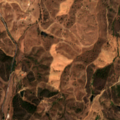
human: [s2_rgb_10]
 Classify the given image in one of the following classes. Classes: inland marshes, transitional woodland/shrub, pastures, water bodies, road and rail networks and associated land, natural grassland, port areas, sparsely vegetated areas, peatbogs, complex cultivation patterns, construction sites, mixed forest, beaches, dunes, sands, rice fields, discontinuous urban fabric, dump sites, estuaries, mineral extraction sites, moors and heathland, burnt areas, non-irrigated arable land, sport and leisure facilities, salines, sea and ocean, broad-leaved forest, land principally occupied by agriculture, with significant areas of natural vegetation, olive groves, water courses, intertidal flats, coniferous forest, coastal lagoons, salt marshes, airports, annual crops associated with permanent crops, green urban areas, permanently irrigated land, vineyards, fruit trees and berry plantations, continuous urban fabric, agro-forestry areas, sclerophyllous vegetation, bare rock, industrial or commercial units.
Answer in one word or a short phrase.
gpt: pastures, agro-forestry areas, sclerophyllous vegetation, transitional woodland/shrub